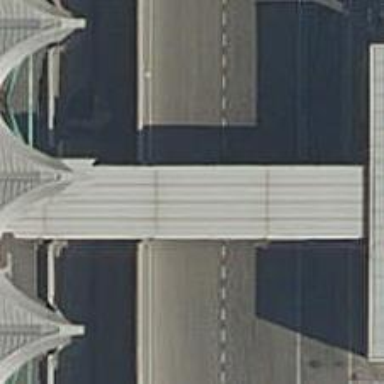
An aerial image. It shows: Airport gate.